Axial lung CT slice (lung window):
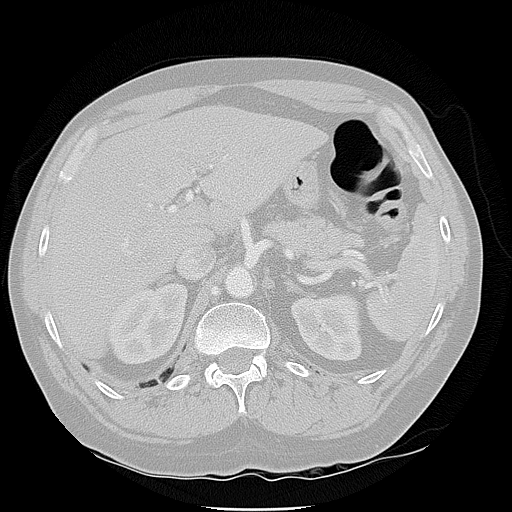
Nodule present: no